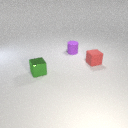
small green metal cube to the left of small red rubber cube